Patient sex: M
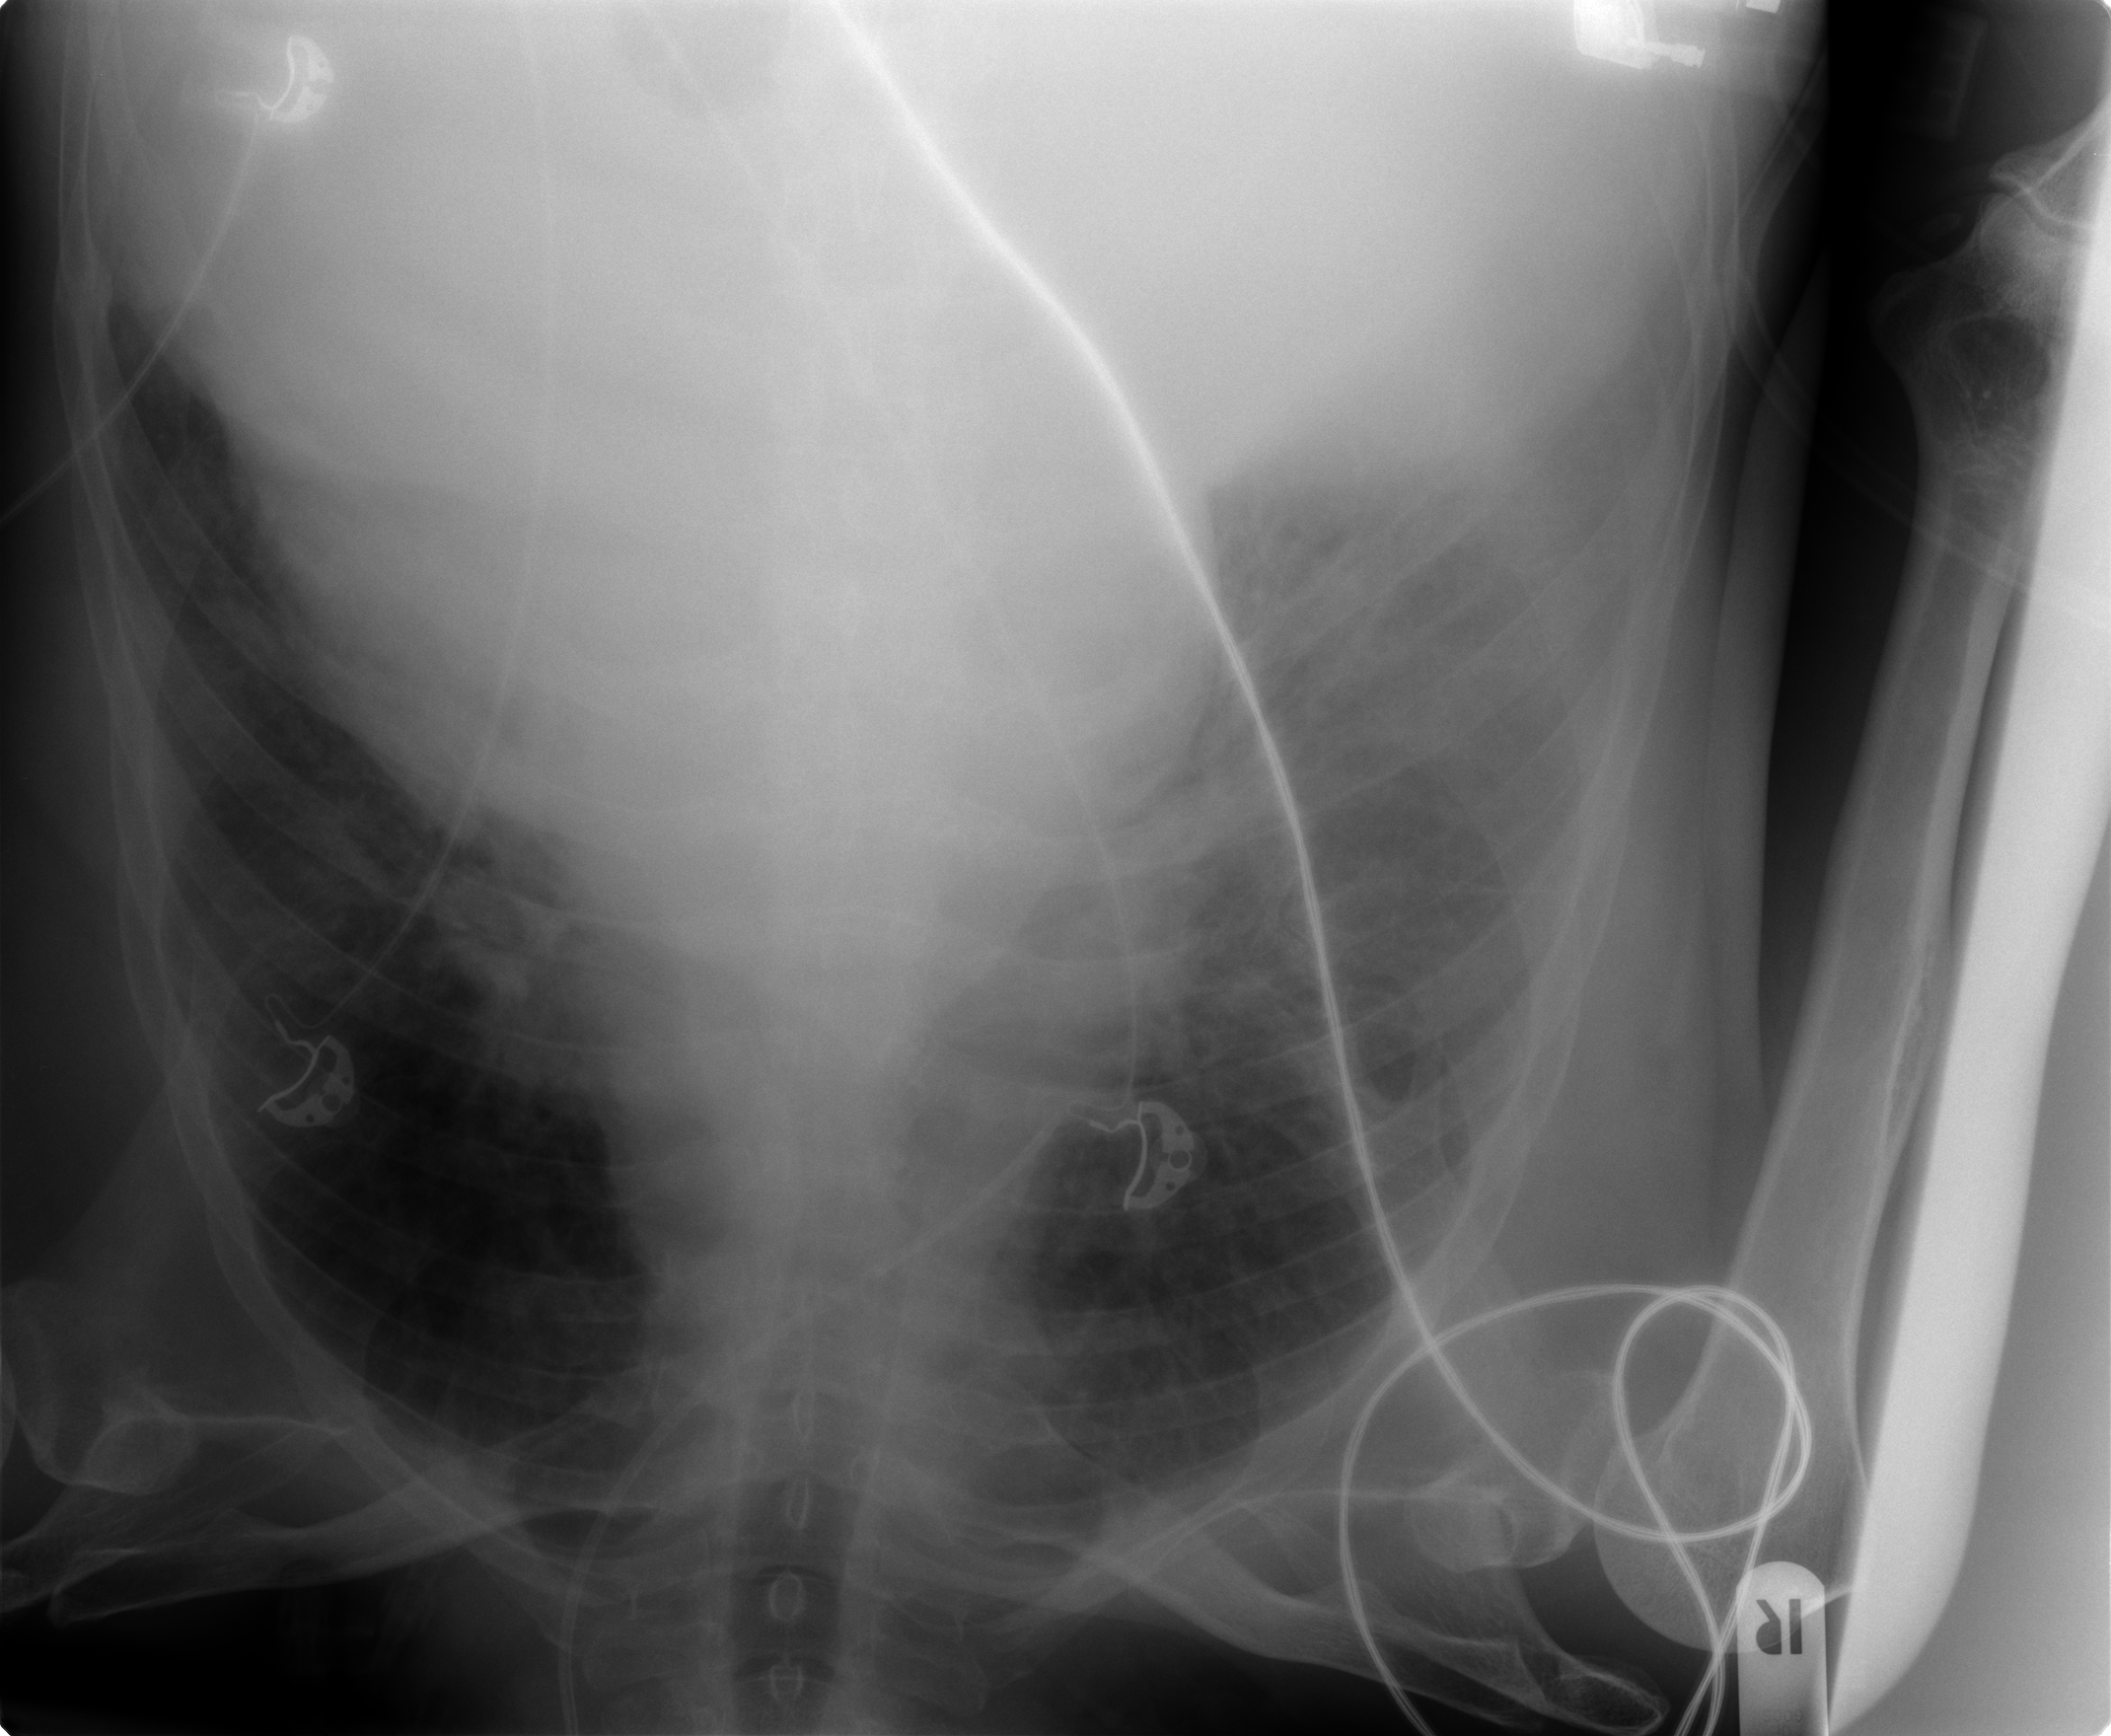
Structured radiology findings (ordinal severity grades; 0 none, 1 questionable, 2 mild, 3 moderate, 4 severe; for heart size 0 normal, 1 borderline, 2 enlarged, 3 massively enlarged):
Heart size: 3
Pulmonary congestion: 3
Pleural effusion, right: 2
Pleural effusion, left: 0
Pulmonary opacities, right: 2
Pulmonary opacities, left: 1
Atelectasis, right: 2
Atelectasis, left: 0